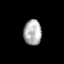
Tissue: lung
Cell type: Epithelial cells
Senescence score: 0.212
Nuclear area (px): 442
Mean DAPI intensity: 175.995